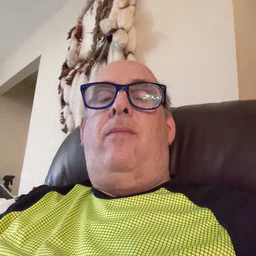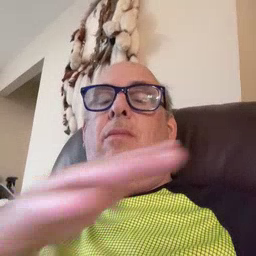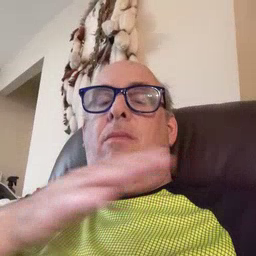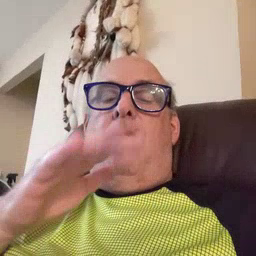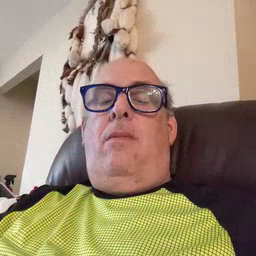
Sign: farm